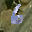
Label: 6